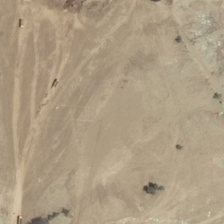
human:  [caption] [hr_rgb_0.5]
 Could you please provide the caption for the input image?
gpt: this bareland is decorated with several clusters of vegetations .

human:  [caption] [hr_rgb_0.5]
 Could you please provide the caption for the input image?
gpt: this bareland is decorated with several clusters of vegetations .

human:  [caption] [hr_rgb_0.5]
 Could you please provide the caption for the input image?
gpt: a bleak yellow bareland with some dirt roads and trees on it .

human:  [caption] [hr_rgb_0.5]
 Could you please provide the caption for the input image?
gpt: there some ruts in the sandy bareland .

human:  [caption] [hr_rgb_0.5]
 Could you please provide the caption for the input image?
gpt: it is a piece of irregular yellow bareland .